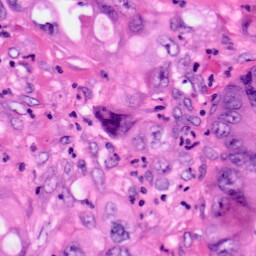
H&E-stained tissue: Pancreatic